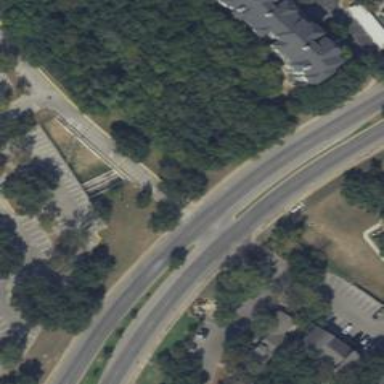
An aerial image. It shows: Secondary link road.